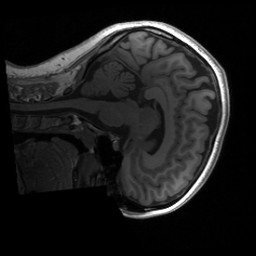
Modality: T1w
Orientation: sagittal
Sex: female